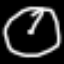
Label: clock